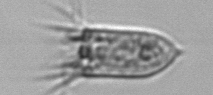
Label: Eutintinnus